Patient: sex M, age 72
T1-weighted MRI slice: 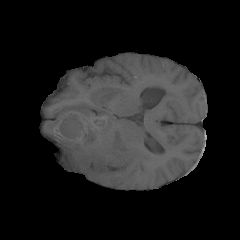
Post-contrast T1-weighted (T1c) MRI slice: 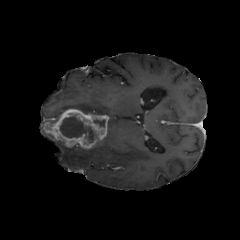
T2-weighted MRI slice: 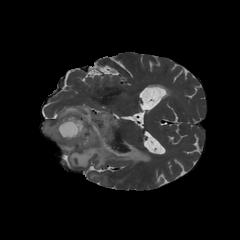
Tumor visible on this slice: yes
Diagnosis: Glioblastoma, IDH-wildtype
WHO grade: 4